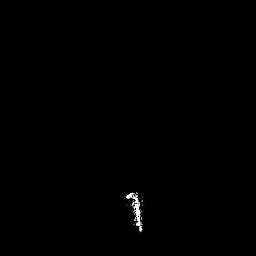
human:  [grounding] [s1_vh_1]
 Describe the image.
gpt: In the satellite image, there is  <ref>1 medium ship </ref> <box>[[48, 73, 56, 88, 0]]</box> located at bottom.